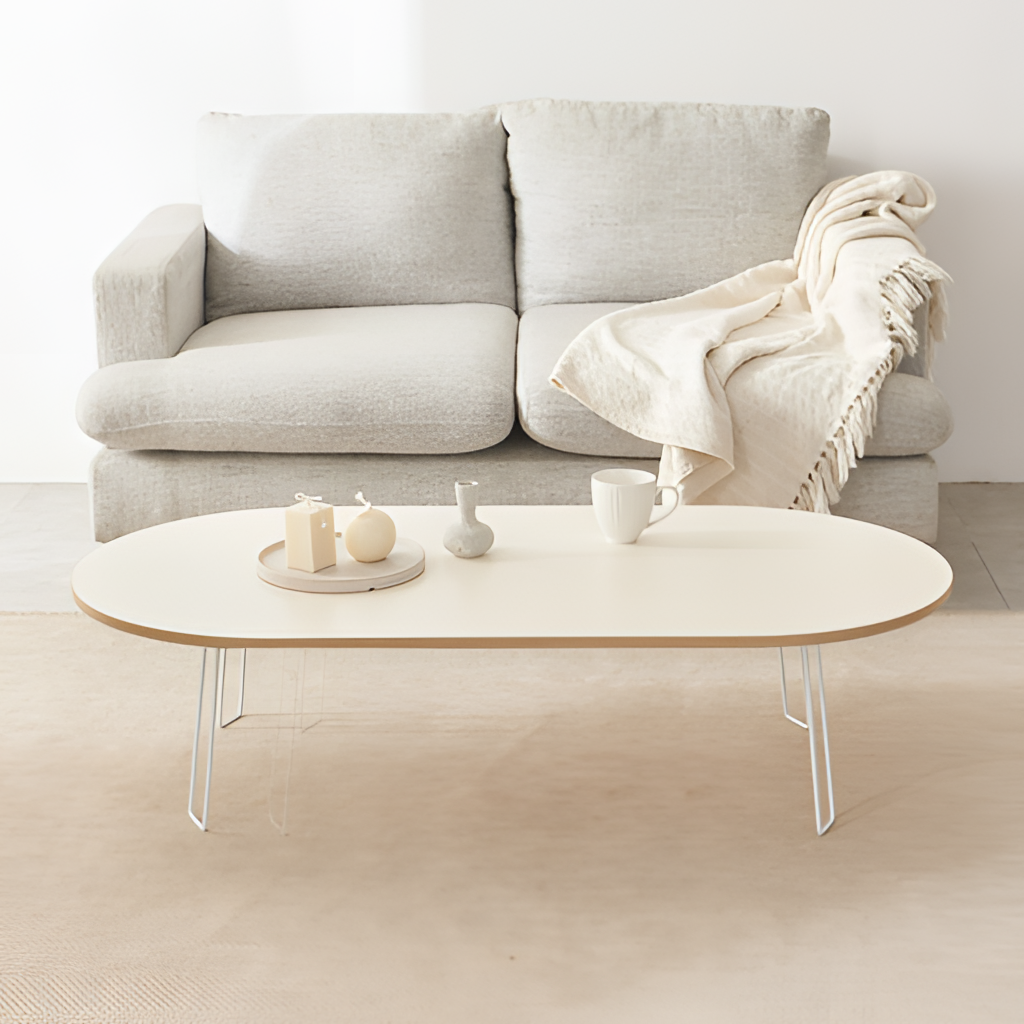
living room, gray fabric sofa, carpet flooring, with solid pattern, minimalist, paint wallpaper, with solid pattern